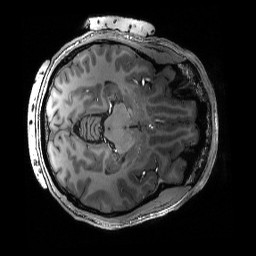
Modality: T1w
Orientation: axial
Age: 30
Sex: male
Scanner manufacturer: siemens
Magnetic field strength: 6.98 T
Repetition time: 3.1 s
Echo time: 0.00242 s